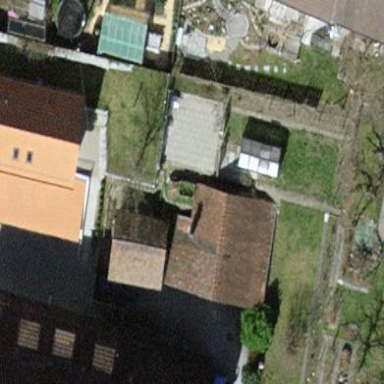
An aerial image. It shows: Shed.